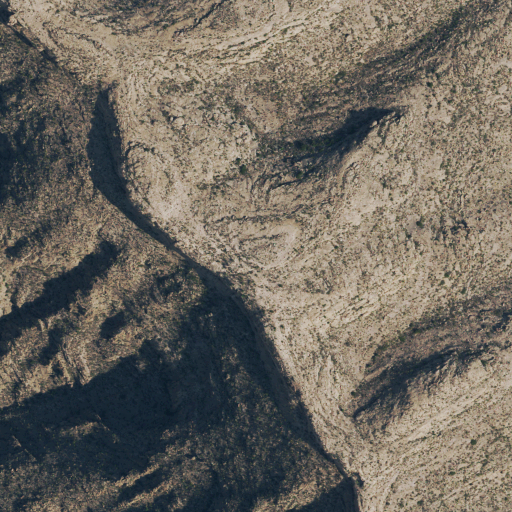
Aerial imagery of mountain in Texas named Mariscal Mountain containing only shrub